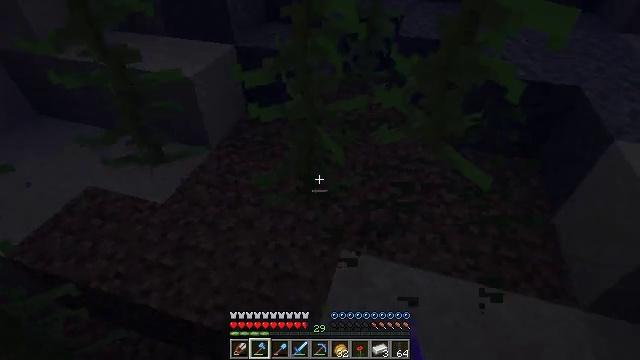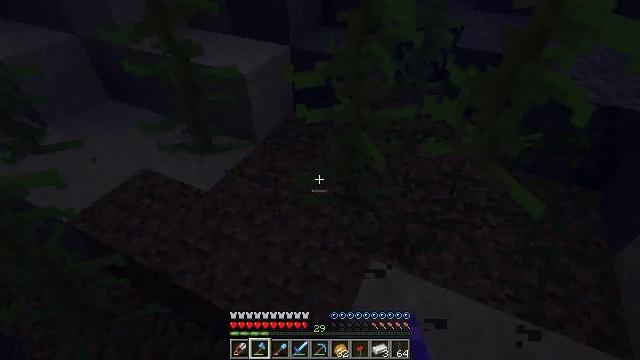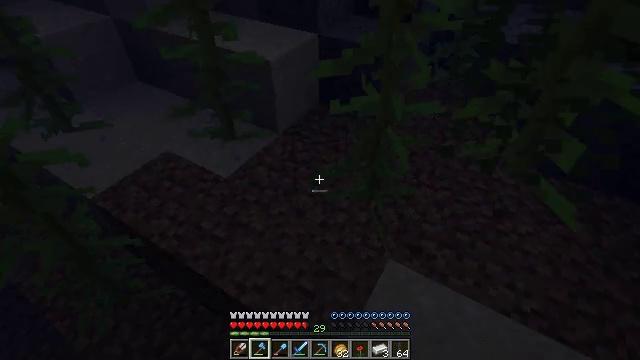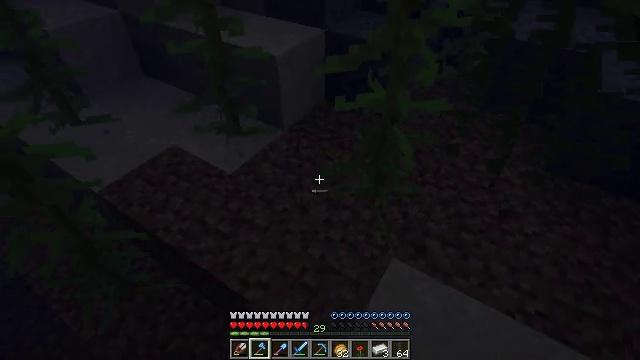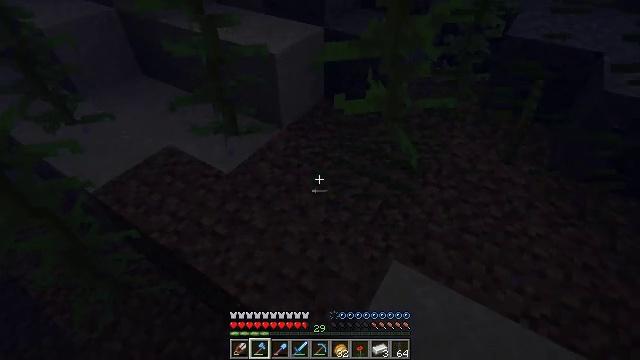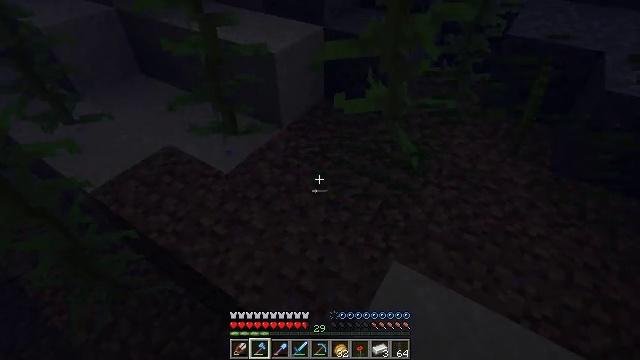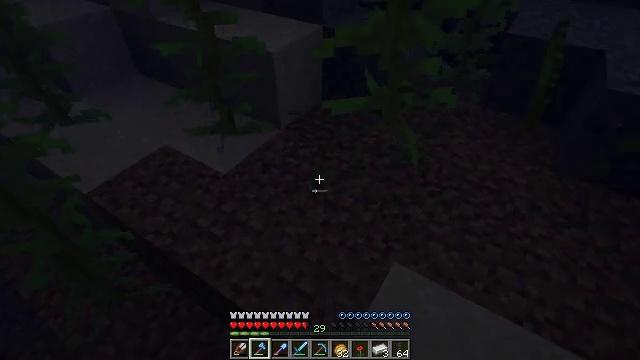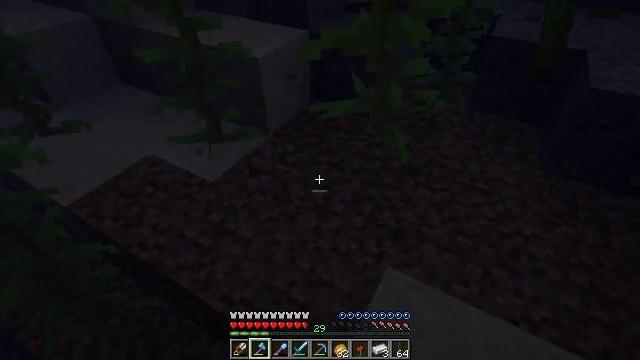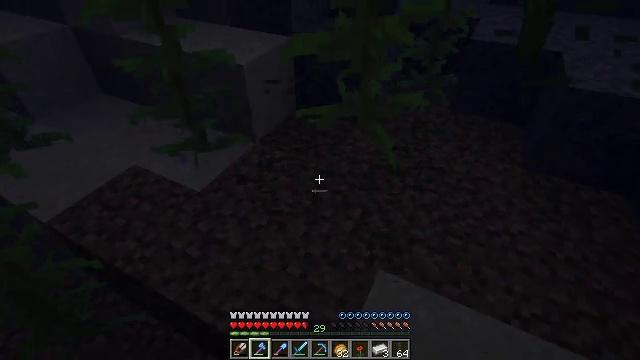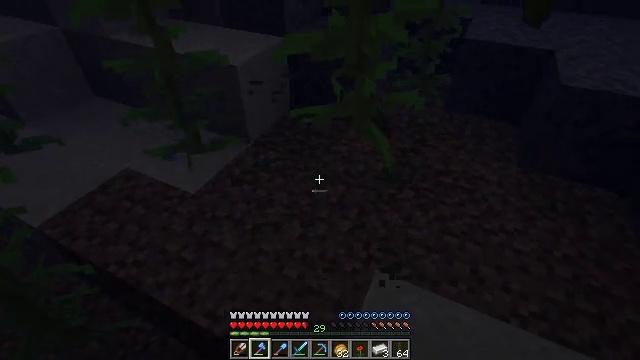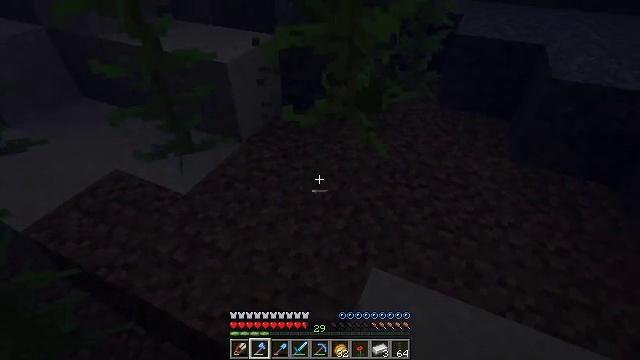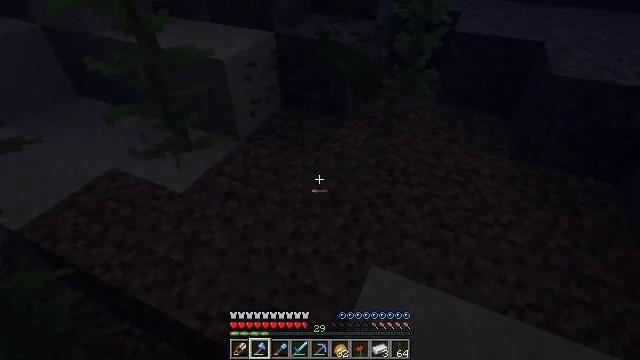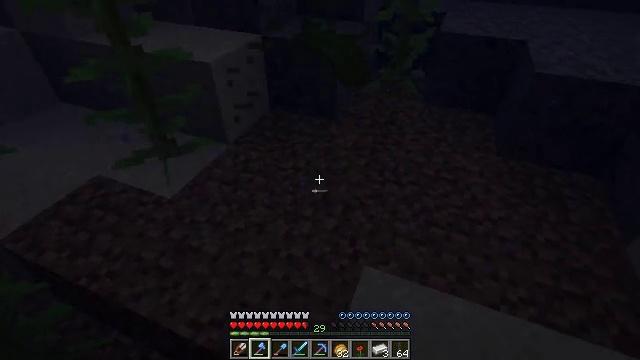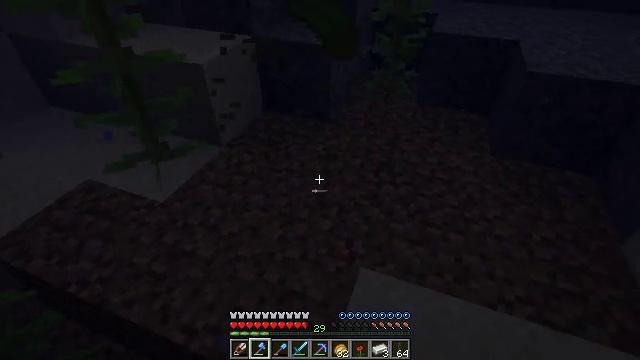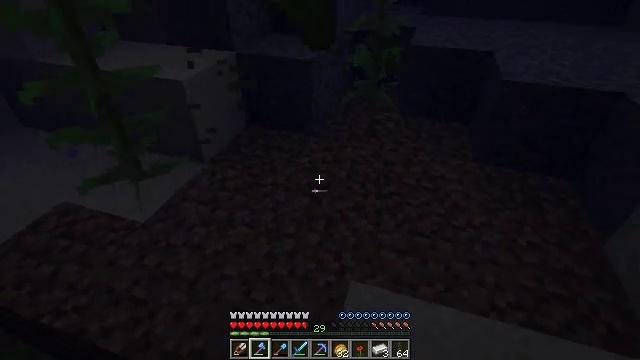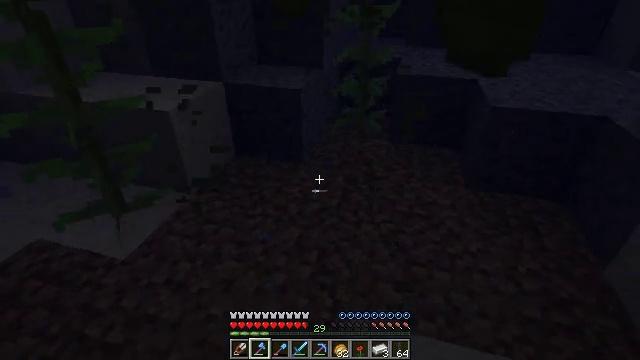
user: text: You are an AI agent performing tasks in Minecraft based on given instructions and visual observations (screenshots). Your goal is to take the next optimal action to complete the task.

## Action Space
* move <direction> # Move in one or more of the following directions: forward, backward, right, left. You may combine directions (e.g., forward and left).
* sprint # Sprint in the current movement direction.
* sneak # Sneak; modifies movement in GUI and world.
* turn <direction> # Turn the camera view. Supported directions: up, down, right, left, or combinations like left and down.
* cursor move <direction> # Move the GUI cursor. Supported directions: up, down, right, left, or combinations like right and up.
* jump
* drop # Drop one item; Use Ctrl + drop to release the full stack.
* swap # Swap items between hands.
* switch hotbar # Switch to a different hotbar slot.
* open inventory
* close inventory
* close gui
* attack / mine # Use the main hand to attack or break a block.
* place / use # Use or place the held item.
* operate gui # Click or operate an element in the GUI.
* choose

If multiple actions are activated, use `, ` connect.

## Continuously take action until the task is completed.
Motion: motion action
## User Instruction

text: Mine the kelp plant underwater.
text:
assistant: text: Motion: move forward, turn left
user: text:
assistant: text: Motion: move forward, turn left and down
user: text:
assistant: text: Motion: turn left
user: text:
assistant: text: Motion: attack / mine
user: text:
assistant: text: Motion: attack / mine
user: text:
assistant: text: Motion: attack / mine
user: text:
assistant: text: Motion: turn right and up
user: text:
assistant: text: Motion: turn right and up
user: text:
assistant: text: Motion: turn right
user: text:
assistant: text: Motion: turn right
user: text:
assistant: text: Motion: no_op
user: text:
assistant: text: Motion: turn right
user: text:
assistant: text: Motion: move forward, turn right
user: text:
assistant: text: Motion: move forward, turn right and up
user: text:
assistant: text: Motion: move forward, turn right and up
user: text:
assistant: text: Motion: move forward, turn up
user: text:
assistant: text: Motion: move forward, turn up
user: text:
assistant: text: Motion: move forward, turn right and up
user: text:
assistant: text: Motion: move forward, turn right and up
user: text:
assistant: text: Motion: move forward, turn right and up
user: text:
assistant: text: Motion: move forward, turn up
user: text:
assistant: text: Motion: move forward, turn up
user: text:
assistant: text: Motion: move forward
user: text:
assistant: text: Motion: move forward
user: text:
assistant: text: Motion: move forward, turn right and up
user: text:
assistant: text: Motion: move forward, turn right and up
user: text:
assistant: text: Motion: move forward, turn right and up
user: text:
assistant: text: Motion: move forward, turn right and up
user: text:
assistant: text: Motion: move forward, turn right and up
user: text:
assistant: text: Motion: move forward, turn right and up